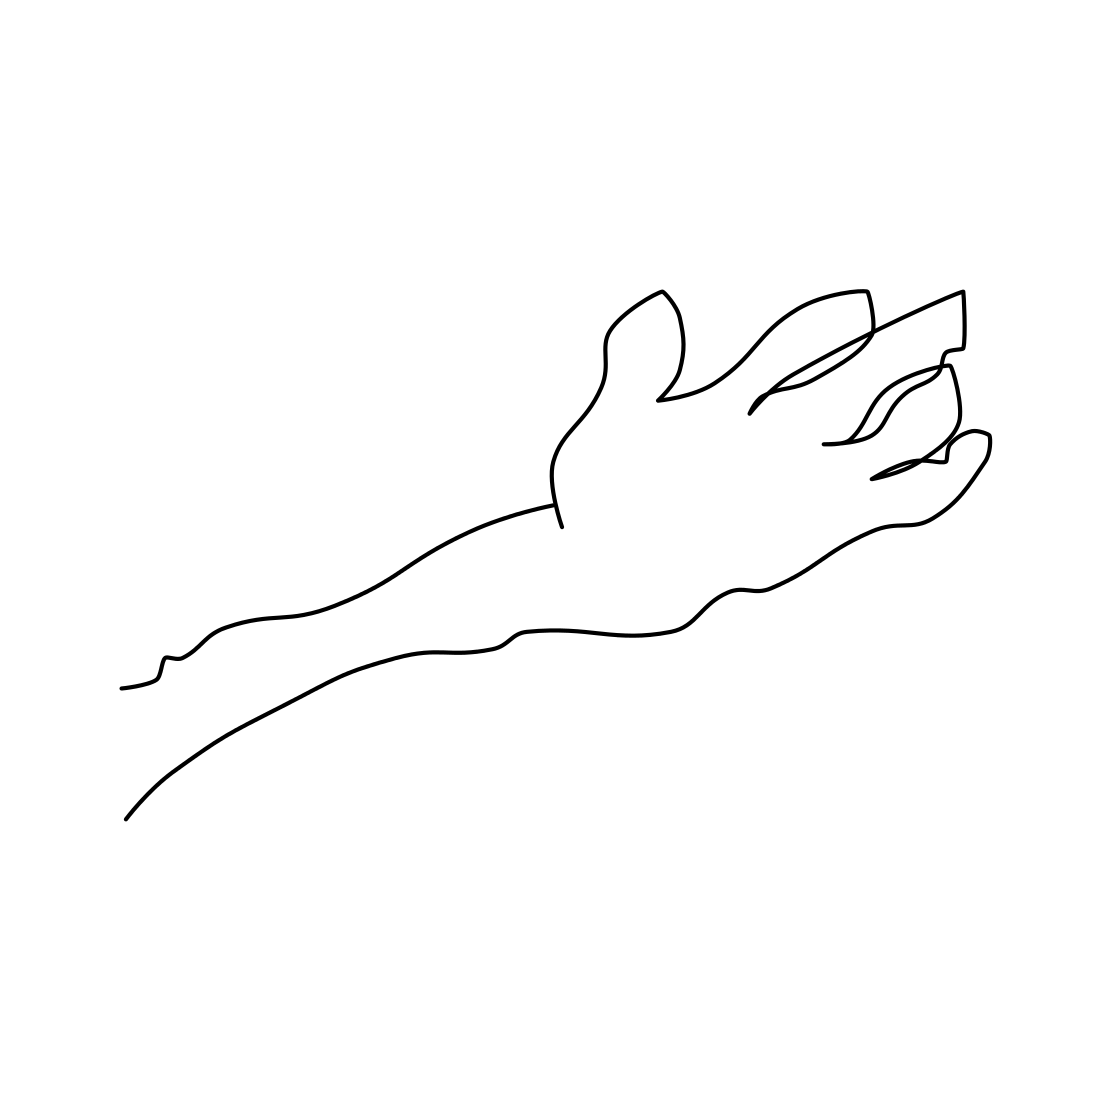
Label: hand